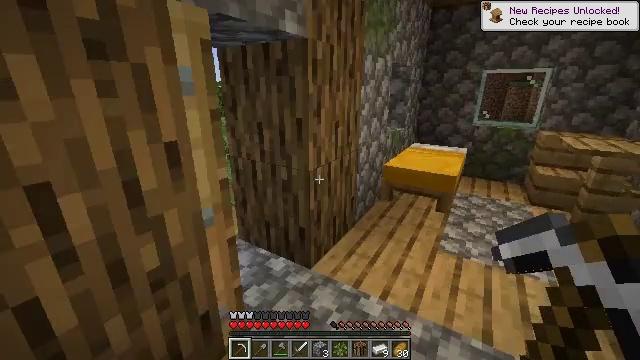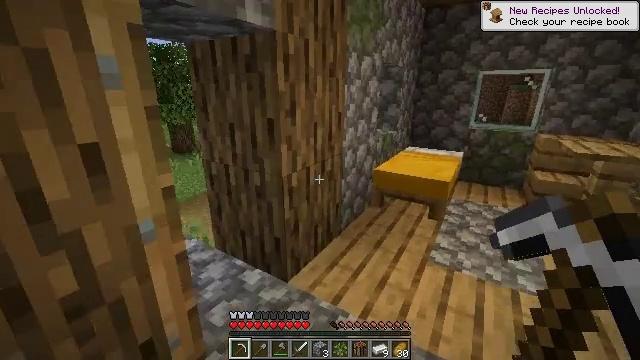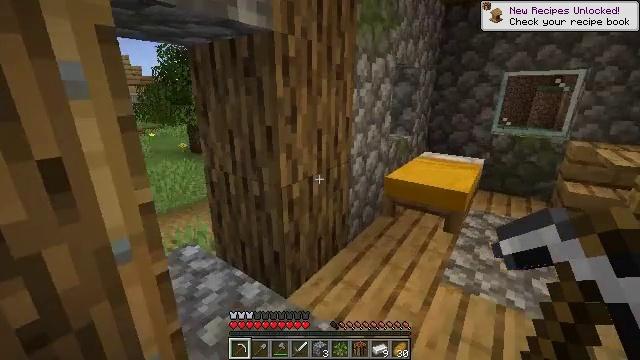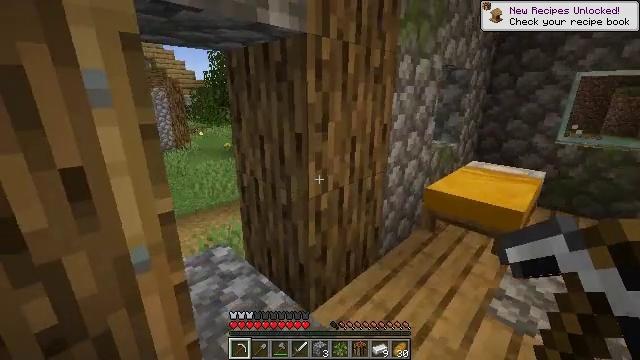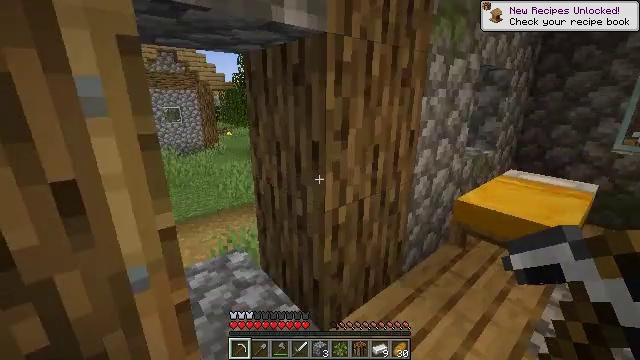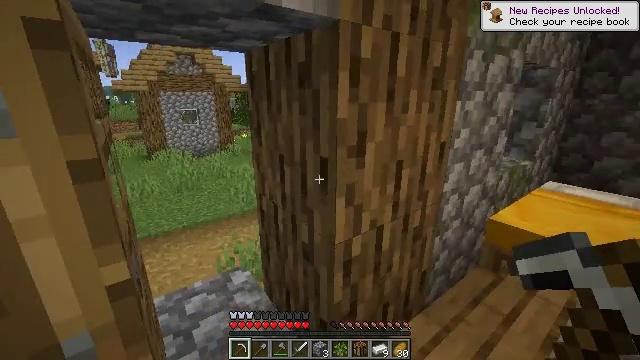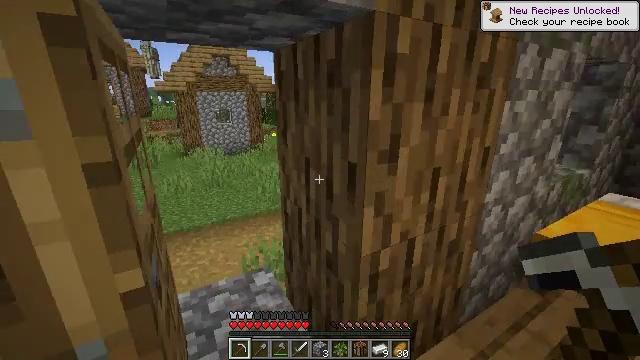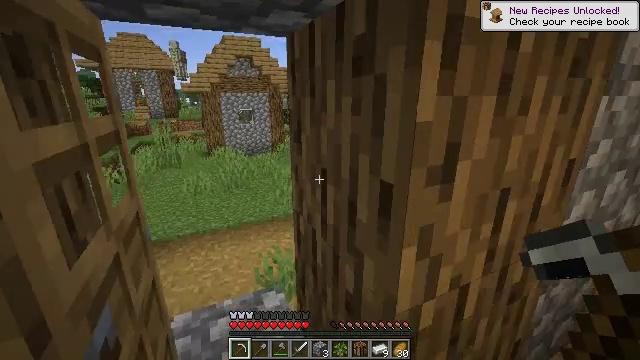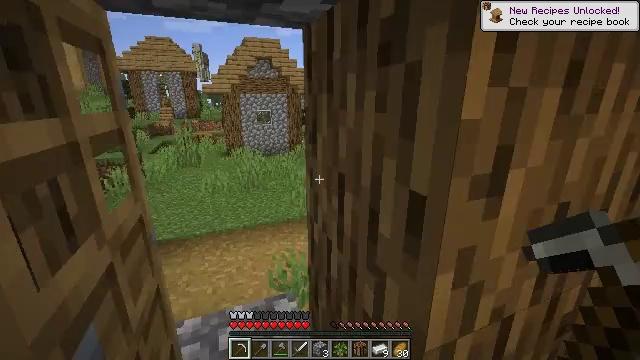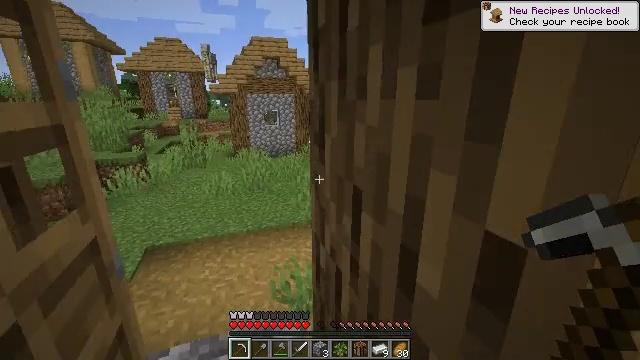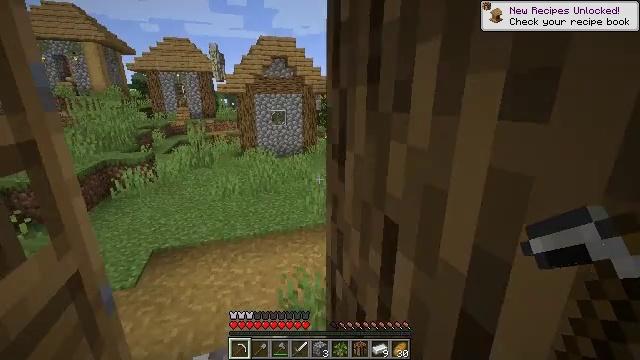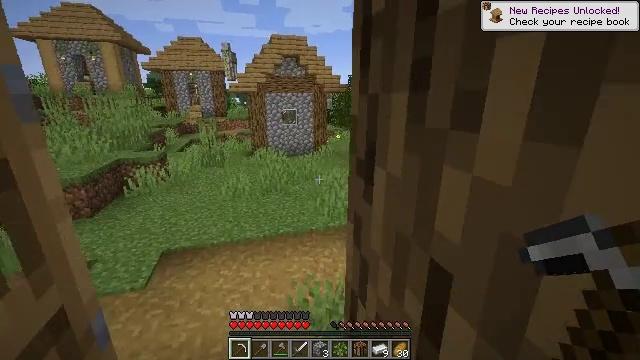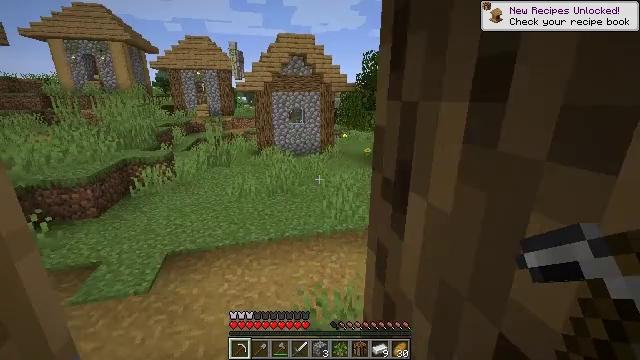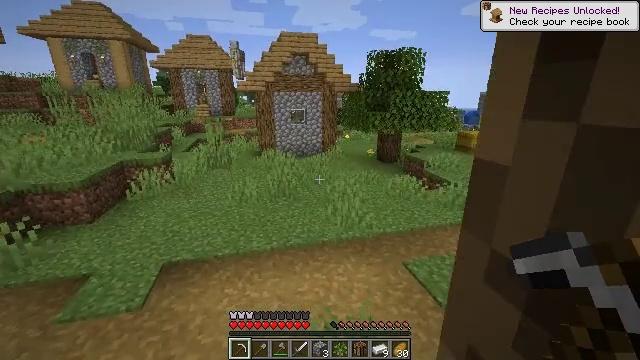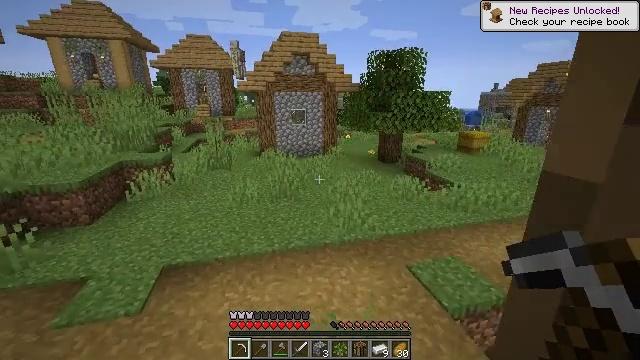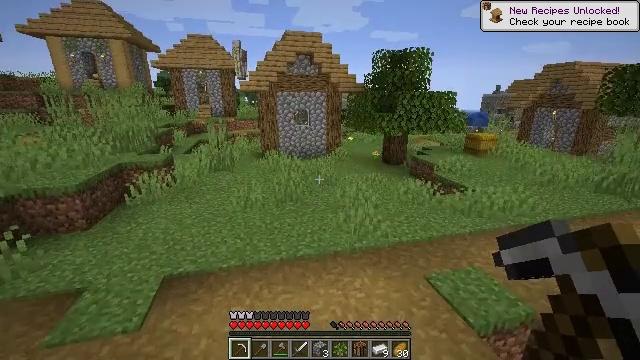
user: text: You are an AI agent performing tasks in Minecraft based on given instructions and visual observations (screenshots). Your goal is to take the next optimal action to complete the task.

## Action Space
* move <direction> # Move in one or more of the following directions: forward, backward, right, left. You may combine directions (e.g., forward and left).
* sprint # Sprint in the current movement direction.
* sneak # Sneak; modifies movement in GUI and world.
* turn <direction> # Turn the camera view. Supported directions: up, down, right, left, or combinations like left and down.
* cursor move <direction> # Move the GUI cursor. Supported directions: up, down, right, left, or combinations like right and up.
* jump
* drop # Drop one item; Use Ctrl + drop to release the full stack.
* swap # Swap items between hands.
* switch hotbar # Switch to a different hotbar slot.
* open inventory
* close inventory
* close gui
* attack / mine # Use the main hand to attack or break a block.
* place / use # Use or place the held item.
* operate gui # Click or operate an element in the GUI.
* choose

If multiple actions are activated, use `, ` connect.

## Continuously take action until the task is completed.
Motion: motion action
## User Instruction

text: Attack the hay block to get hay.
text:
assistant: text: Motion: move forward and move right
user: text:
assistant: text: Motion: move forward, turn left
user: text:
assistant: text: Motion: move forward, turn left
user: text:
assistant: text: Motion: move forward, turn left
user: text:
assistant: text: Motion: move forward, turn left
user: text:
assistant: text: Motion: move forward, turn left
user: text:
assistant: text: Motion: move forward, turn left
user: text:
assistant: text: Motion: move forward, turn left
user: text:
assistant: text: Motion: move forward, turn left
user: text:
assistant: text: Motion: move forward, turn left
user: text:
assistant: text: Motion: move forward, turn left
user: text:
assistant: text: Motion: move forward, turn left
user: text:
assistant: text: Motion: move forward and move left
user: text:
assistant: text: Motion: move forward and move left
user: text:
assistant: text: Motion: move forward and move left
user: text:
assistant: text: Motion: move forward and move left
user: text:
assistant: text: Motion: move forward and move left
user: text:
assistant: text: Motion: move forward, turn right
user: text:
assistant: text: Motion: move forward, turn right
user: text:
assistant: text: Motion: move forward, turn right
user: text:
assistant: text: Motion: move forward, turn right
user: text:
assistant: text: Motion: move forward, turn right
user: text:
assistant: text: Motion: move forward, sprint
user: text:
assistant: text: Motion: move forward, sprint
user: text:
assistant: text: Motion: move forward, sprint
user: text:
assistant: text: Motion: move forward, sprint
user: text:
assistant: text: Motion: move forward, sprint
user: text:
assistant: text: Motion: move forward, sprint
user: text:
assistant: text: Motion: move forward, sprint
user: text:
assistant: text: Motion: move forward, sprint